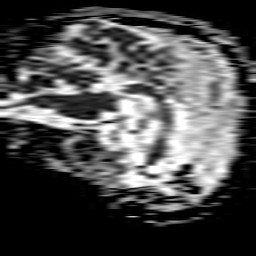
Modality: ADC
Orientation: sagittal
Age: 88
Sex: male
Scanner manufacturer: philips
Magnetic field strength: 1.5 T
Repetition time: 4.109 s
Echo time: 0.09719 s